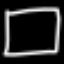
Label: square